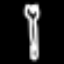
Label: fork